Question: I want to hide keyboard when swpie gesture was performed inside 'UITextView'. Something like in Messages application. But all I have for now is getting this work while keyboard is hidden. When it shows up the 'UISwpieGestureRecognizer' fails...

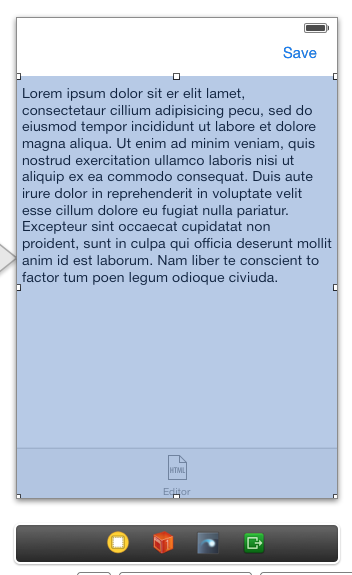
Answer: Okey, guys... It's embarrassing but to solve this problem all you need to do is to select one option form the drop menu in Attributes Inspectore and everything works like a charm!
Here it is: